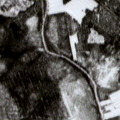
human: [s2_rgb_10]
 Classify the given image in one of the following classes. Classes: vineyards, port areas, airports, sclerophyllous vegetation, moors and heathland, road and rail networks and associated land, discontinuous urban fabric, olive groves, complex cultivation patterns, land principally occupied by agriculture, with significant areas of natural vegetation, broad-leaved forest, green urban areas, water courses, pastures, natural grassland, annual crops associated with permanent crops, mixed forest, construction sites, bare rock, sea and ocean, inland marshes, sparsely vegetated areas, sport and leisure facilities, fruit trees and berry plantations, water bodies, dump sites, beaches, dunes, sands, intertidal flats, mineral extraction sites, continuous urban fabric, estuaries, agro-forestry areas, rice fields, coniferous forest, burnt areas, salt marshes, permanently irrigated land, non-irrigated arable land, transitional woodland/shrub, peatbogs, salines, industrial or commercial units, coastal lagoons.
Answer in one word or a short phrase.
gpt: coniferous forest, mixed forest